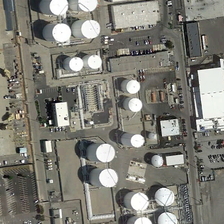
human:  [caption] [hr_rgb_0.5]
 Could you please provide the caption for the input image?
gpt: many factories are built in the factory .

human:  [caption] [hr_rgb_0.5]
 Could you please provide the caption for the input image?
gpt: a large number of white storage tanks were built in the factory .

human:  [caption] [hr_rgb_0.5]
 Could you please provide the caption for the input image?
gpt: a large number of white storage tanks were built in the factory .

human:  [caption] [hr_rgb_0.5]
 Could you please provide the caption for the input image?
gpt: many factories are built in the factory .

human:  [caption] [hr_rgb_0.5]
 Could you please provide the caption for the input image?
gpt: a large number of white storage tanks were built in the factory .